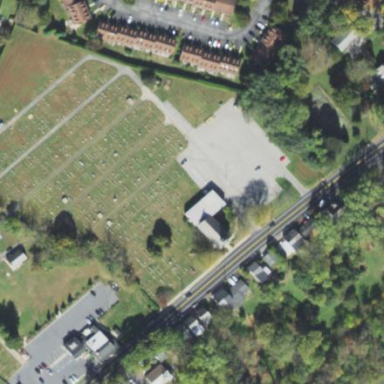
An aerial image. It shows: Cemetery.